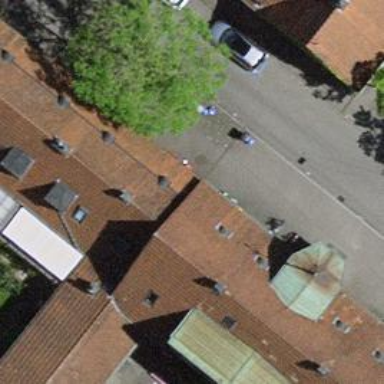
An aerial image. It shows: Terrace building.